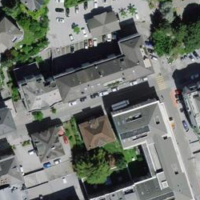
EUNIS habitat code: 54
Species observed at this site:
Passer domesticus